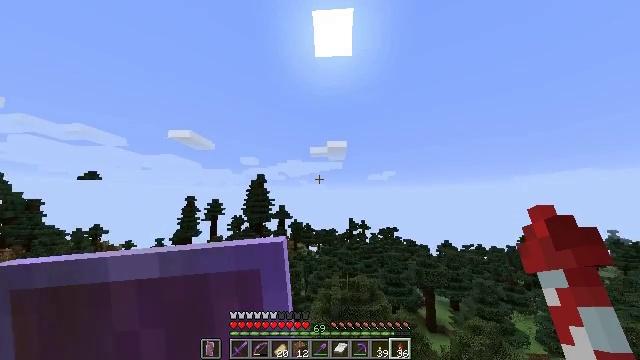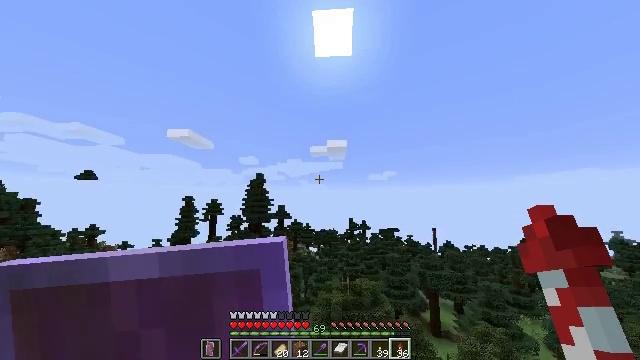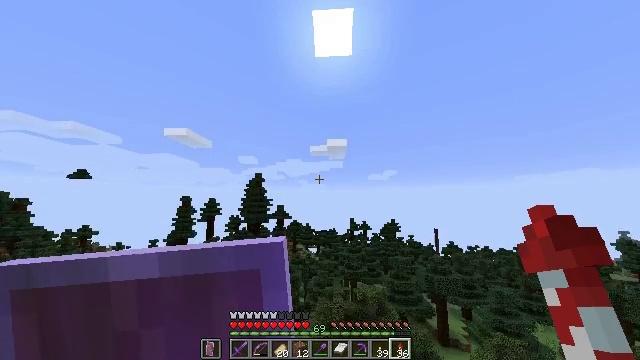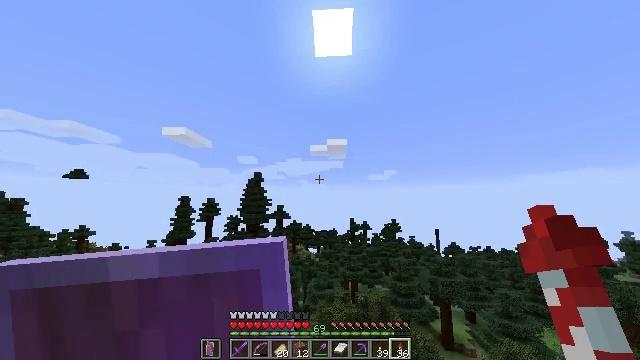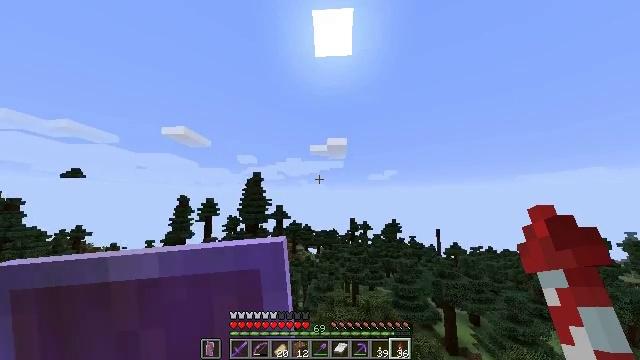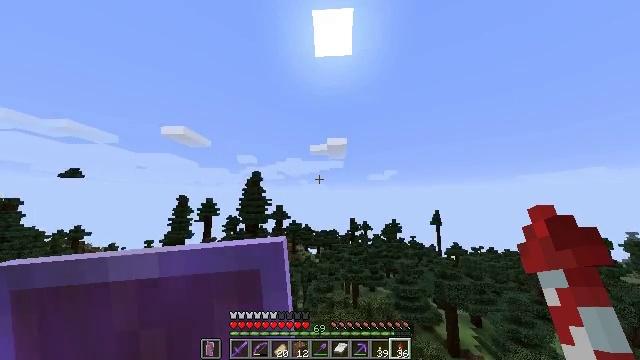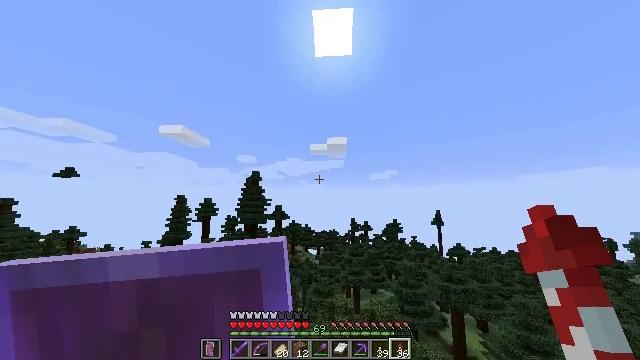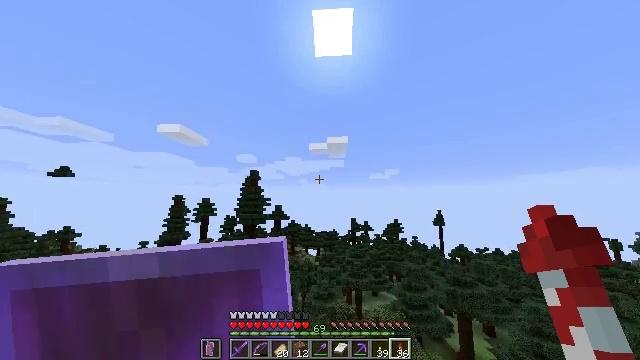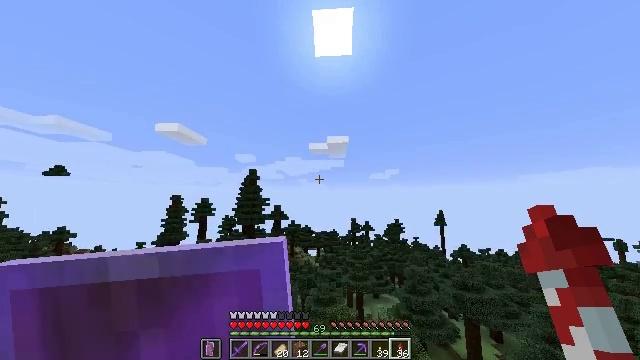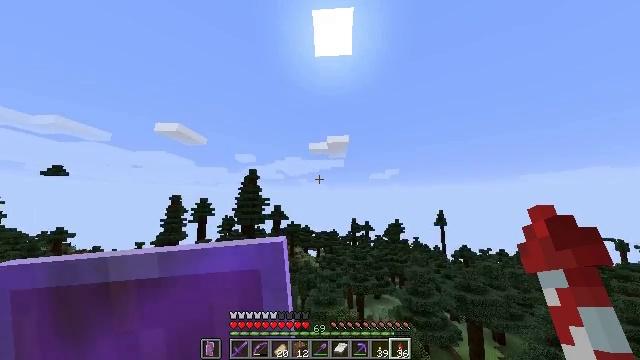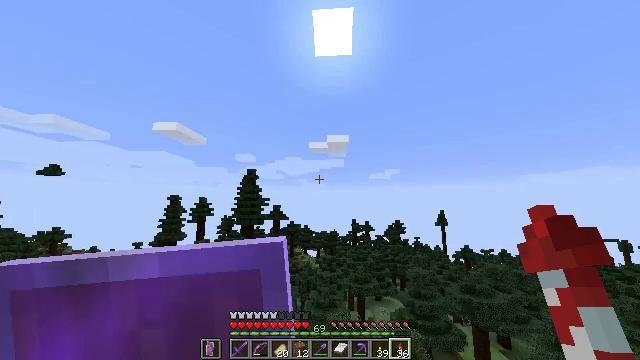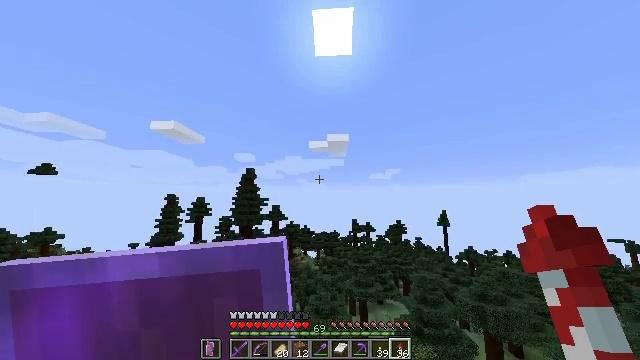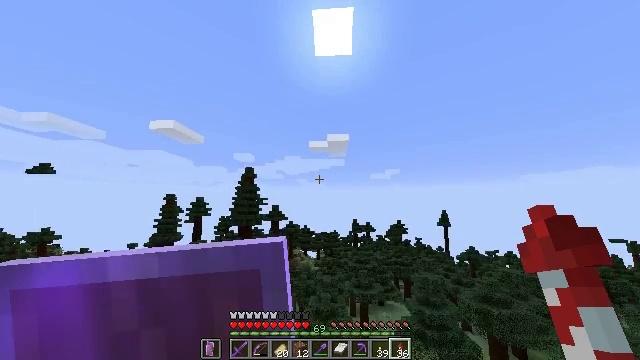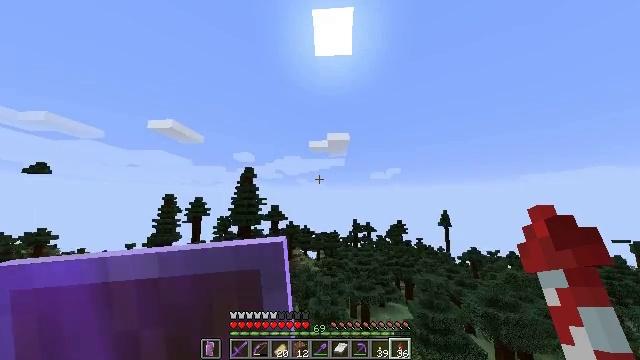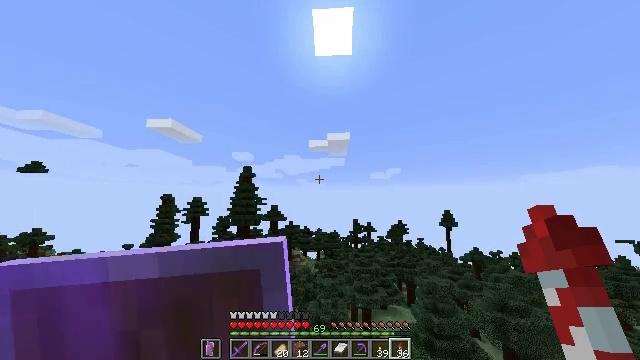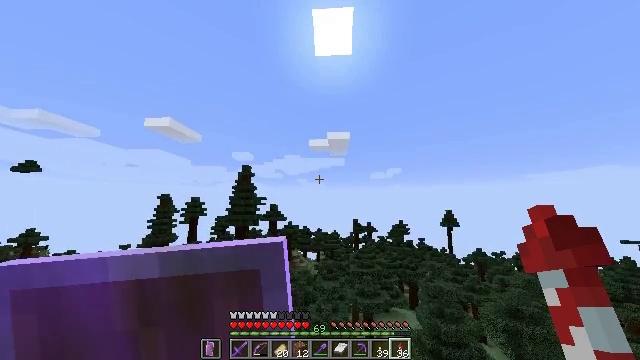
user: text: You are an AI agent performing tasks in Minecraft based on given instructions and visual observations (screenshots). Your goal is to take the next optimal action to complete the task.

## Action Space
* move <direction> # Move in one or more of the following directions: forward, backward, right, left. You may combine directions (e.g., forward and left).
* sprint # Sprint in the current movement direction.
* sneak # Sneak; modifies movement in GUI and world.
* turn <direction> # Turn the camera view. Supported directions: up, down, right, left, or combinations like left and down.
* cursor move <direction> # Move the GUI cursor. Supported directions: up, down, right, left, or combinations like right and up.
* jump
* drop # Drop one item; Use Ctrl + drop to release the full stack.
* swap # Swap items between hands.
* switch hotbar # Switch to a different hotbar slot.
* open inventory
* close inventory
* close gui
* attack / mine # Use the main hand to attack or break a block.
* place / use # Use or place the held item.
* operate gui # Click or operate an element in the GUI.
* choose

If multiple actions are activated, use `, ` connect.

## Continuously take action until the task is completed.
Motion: motion action
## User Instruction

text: craft item air
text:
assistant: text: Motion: move forward, sprint
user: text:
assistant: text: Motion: move forward, sprint
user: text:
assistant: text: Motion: move forward, sprint
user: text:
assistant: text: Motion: move forward, sprint
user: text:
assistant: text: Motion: move forward, sprint
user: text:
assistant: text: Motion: move forward, sprint
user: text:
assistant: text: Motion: move forward, sprint
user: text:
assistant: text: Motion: move forward, sprint
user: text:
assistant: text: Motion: move forward, sprint
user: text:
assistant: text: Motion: move forward, sprint, jump
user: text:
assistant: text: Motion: move forward, sprint, jump
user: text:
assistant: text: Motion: move forward, sprint, jump
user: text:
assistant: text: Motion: move forward, sprint, jump
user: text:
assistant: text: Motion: move forward, sprint, jump
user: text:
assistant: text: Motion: move forward, sprint, jump
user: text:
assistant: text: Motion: move forward, sprint, jump
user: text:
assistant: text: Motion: move forward, sprint, jump
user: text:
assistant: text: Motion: move forward, sprint
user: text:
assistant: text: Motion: move forward, sprint, jump
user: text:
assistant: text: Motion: move forward, sprint, jump
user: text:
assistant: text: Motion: move forward, sprint, jump
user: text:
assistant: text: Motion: move forward, sprint
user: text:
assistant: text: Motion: move forward, sprint, jump
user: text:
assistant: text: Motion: move forward, sprint, jump
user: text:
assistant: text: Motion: move forward, sprint, jump
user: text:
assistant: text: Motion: move forward, sprint, jump
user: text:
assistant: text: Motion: move forward, sprint, jump
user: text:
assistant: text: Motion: move forward, sprint, turn up, jump
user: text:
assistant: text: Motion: move forward, sprint, turn up, jump
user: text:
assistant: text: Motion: move forward, sprint, jump